Interaction volume radius: 5 \u00c5
Interaction volume height: 10 \u00c5
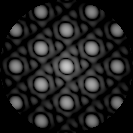
Disorder parameter: 0.004565